Question: To find one item from mongo collection, I am trying to apply filter and to the collection. But there is a compilation error as below.

This code is taken from official 'mongodb' docs
'''
var filter = Builders<BsonDocument>.Filter.Eq("_id", id);
var result = _collection.Find(filter);
'''
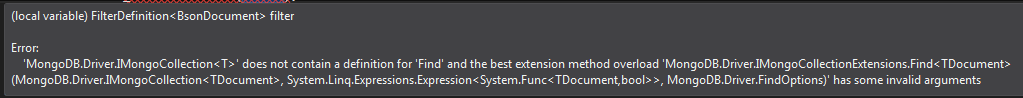
Answer: Generic Type of 'Builder' should be the same as for collection's generic type. In your case collection should have type BsonDocument.
'''
var _collection = database.GetCollection<BsonDocument>("name");
var filter = Builders<BsonDocument>.Filter.Eq("_id", id);
var result = _collection.Find(filter);
'''